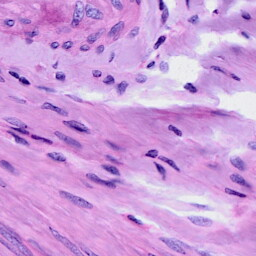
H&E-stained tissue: Cervix